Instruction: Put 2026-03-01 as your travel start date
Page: home
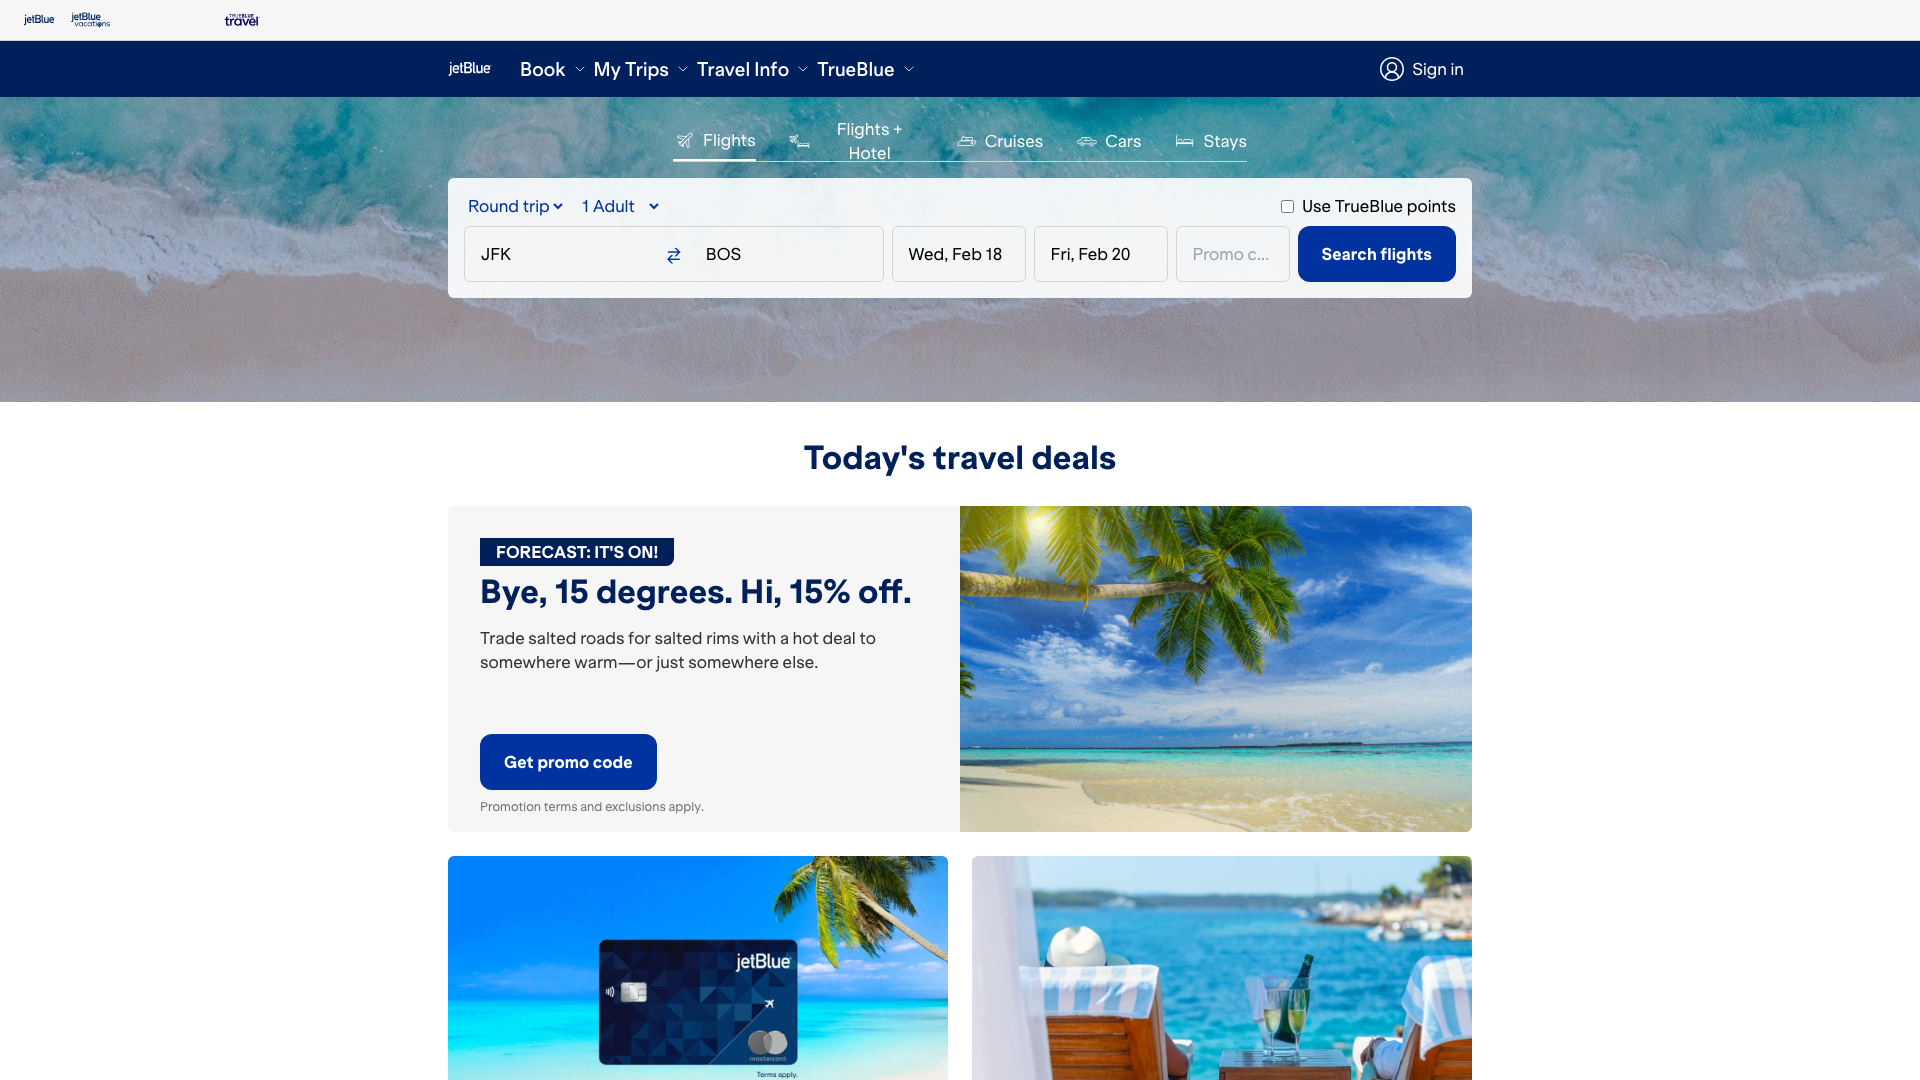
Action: type